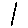
Label: line